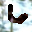
Label: 6